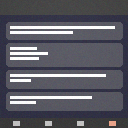
Screen state: on